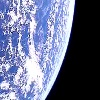
Label: cloud